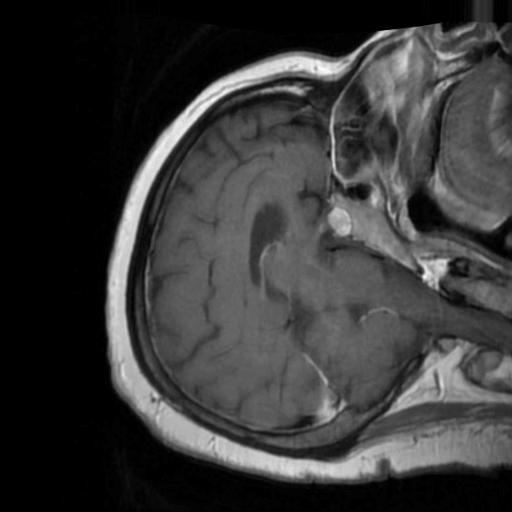
Label: brain_tumor